Interaction volume radius: 5 \u00c5
Interaction volume height: 25 \u00c5
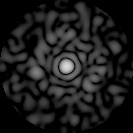
Disorder parameter: 0.8778